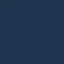
Land use / land cover: SeaLake